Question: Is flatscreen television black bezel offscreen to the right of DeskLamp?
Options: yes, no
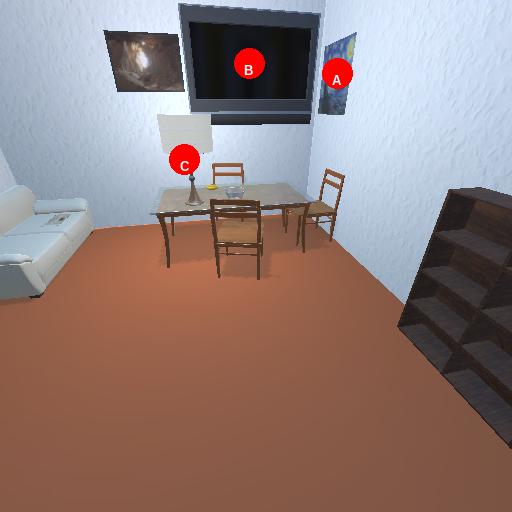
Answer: yes